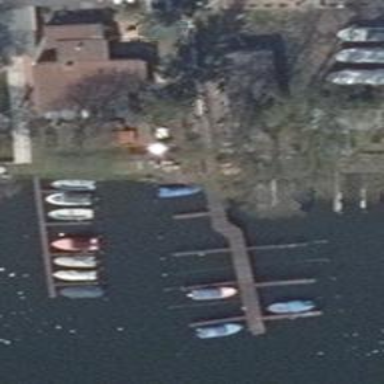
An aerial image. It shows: Man-made pier.